Question: I have a multi-index dataframe with indexes for day and stock ticker. Here's a subset:

I want to create several lag variables. I've figured out how to create a one-day lag:
'''
df['Number of Tweets [t-1]'] = df['Number of Tweets'].unstack().shift(1).stack()
'''
Where I'm stuck is in creating a lag variable that aggregates (sums) values over days t-1 through t-3, or t-1 through t-7, or t-1 through t-30. For instance, I would like a column called 'Number of Tweets [sum of t-1 through t-3]'. I have played around with and looked into but haven't been able to take it further than that. I also can't seem to find any answers in the Cookbook or examples in the documentation that would help. I'm spinning my wheels on this one so would appreciate any help.
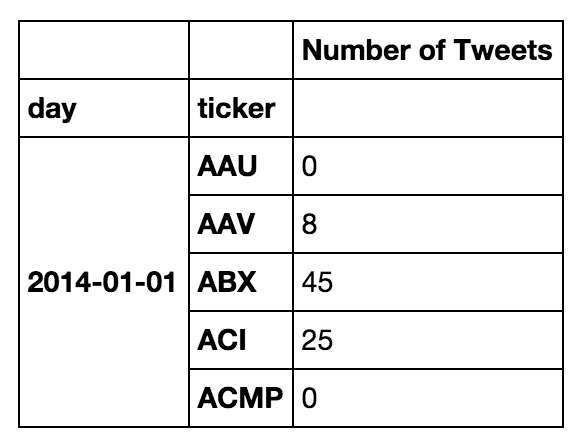
Answer: Use pd.rolling_sum on the shifted data. To calculate the rolling sum for t-3 through t-1, use a window length of 3 and shift the data by 1 (the default if no parameter is specified).
'''
from pandas import Timestamp
# Create series
s = pd.Series({(Timestamp('2015-03-30 00:00:00'), 'AAPL'): 2,
(Timestamp('2015-03-30 00:00:00'), 'IBM'): 3,
(Timestamp('2015-03-30 00:00:00'), 'TWTR'): 2,
(Timestamp('2015-03-31 00:00:00'), 'AAPL'): 6,
(Timestamp('2015-03-31 00:00:00'), 'IBM'): 2,
(Timestamp('2015-03-31 00:00:00'), 'TWTR'): 7,
(Timestamp('2015-04-01 00:00:00'), 'AAPL'): 3,
(Timestamp('2015-04-01 00:00:00'), 'IBM'): 1,
(Timestamp('2015-04-01 00:00:00'), 'TWTR'): 2,
(Timestamp('2015-04-02 00:00:00'), 'AAPL'): 6,
(Timestamp('2015-04-02 00:00:00'), 'IBM'): 8,
(Timestamp('2015-04-02 00:00:00'), 'TWTR'): 2,
(Timestamp('2015-04-06 00:00:00'), 'AAPL'): 4,
(Timestamp('2015-04-06 00:00:00'), 'IBM'): 2,
(Timestamp('2015-04-06 00:00:00'), 'TWTR'): 6,
(Timestamp('2015-04-07 00:00:00'), 'AAPL'): 3,
(Timestamp('2015-04-07 00:00:00'), 'IBM'): 7,
(Timestamp('2015-04-07 00:00:00'), 'TWTR'): 8})
# View the data more easily:
s.unstack()
AAPL IBM TWTR
Date
2015-03-30 2 3 2
2015-03-31 6 2 7
2015-04-01 3 1 2
2015-04-02 6 8 2
2015-04-06 4 2 6
2015-04-07 3 7 8
# Calculate a rolling sum on date t for dates t-3 through t-1:
result = pd.rolling_sum(s.unstack().shift(), window=3) # .shift() <=> .shift(1)
>>> result
AAPL IBM TWTR
Date
2015-03-30 NaN NaN NaN
2015-03-31 NaN NaN NaN
2015-04-01 NaN NaN NaN
2015-04-02 11 6 11
2015-04-06 15 11 11
2015-04-07 13 11 10
# Restack the data:
>>> result.stack()
2015-04-02 AAPL 11
IBM 6
TWTR 11
2015-04-06 AAPL 15
IBM 11
TWTR 11
2015-04-07 AAPL 13
IBM 11
TWTR 10
'''